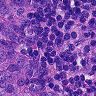
Metastatic tissue present: yes